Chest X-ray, PA view. Patient: 55 years old, sex M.
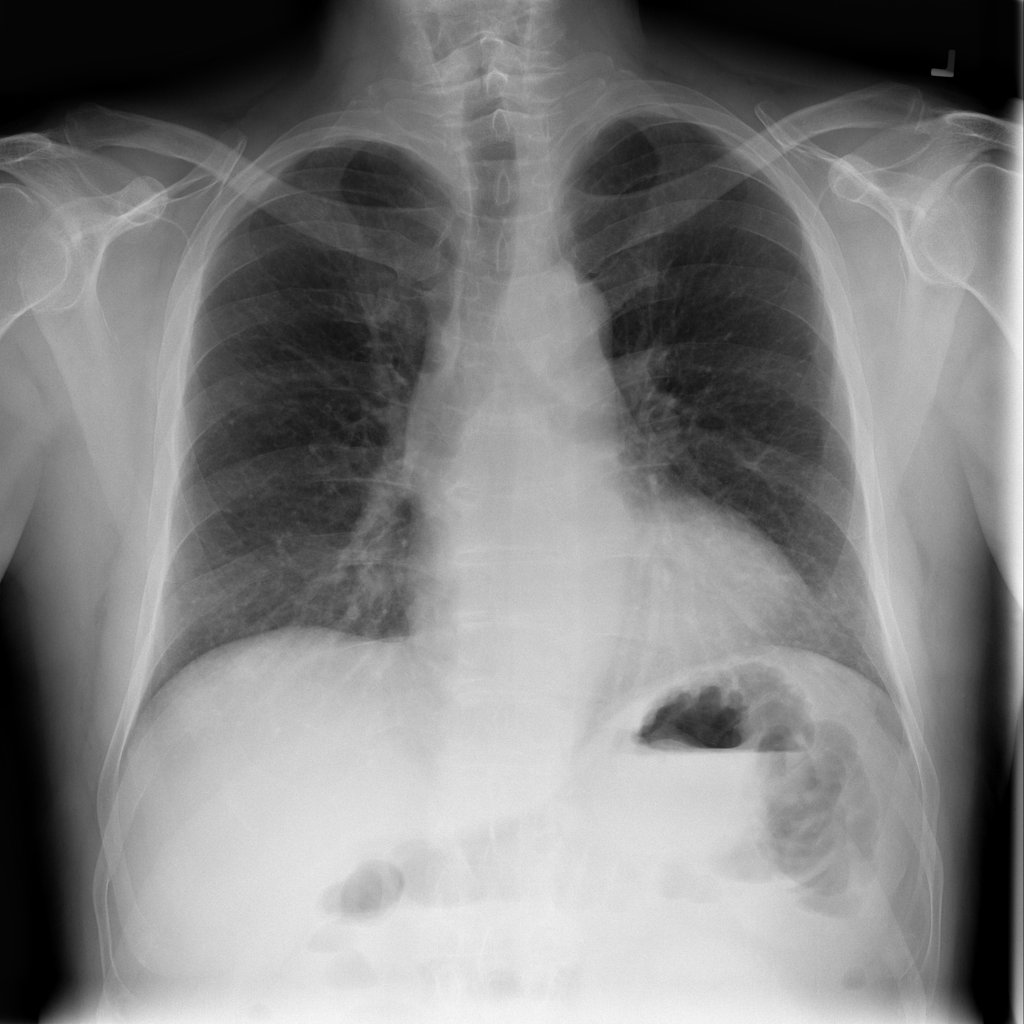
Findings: No Finding